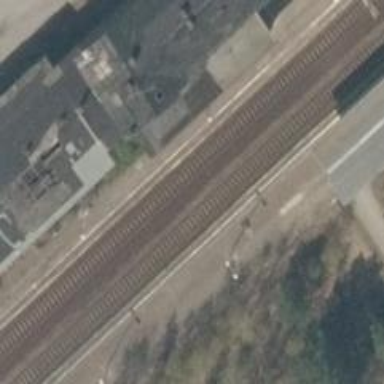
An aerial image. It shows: Stop position for public transport at railway stop.